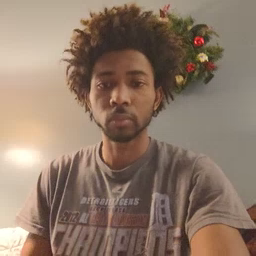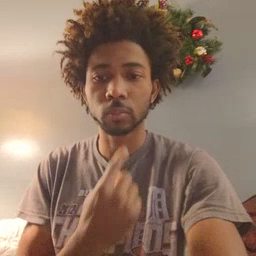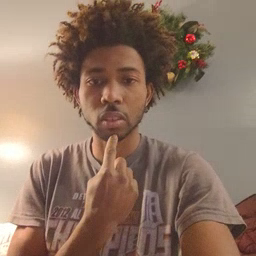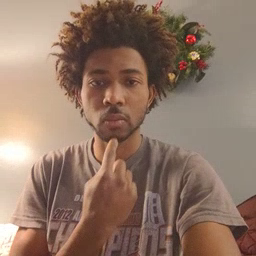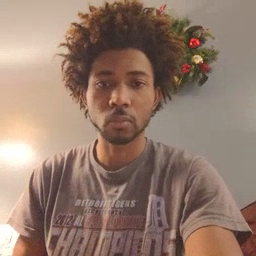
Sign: say